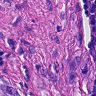
Metastatic tissue present: yes